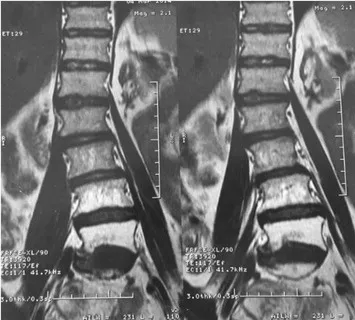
Spinal MRI T2-weighted sequence.
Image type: radiology (mri)